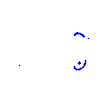
Particle: proton